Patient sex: M
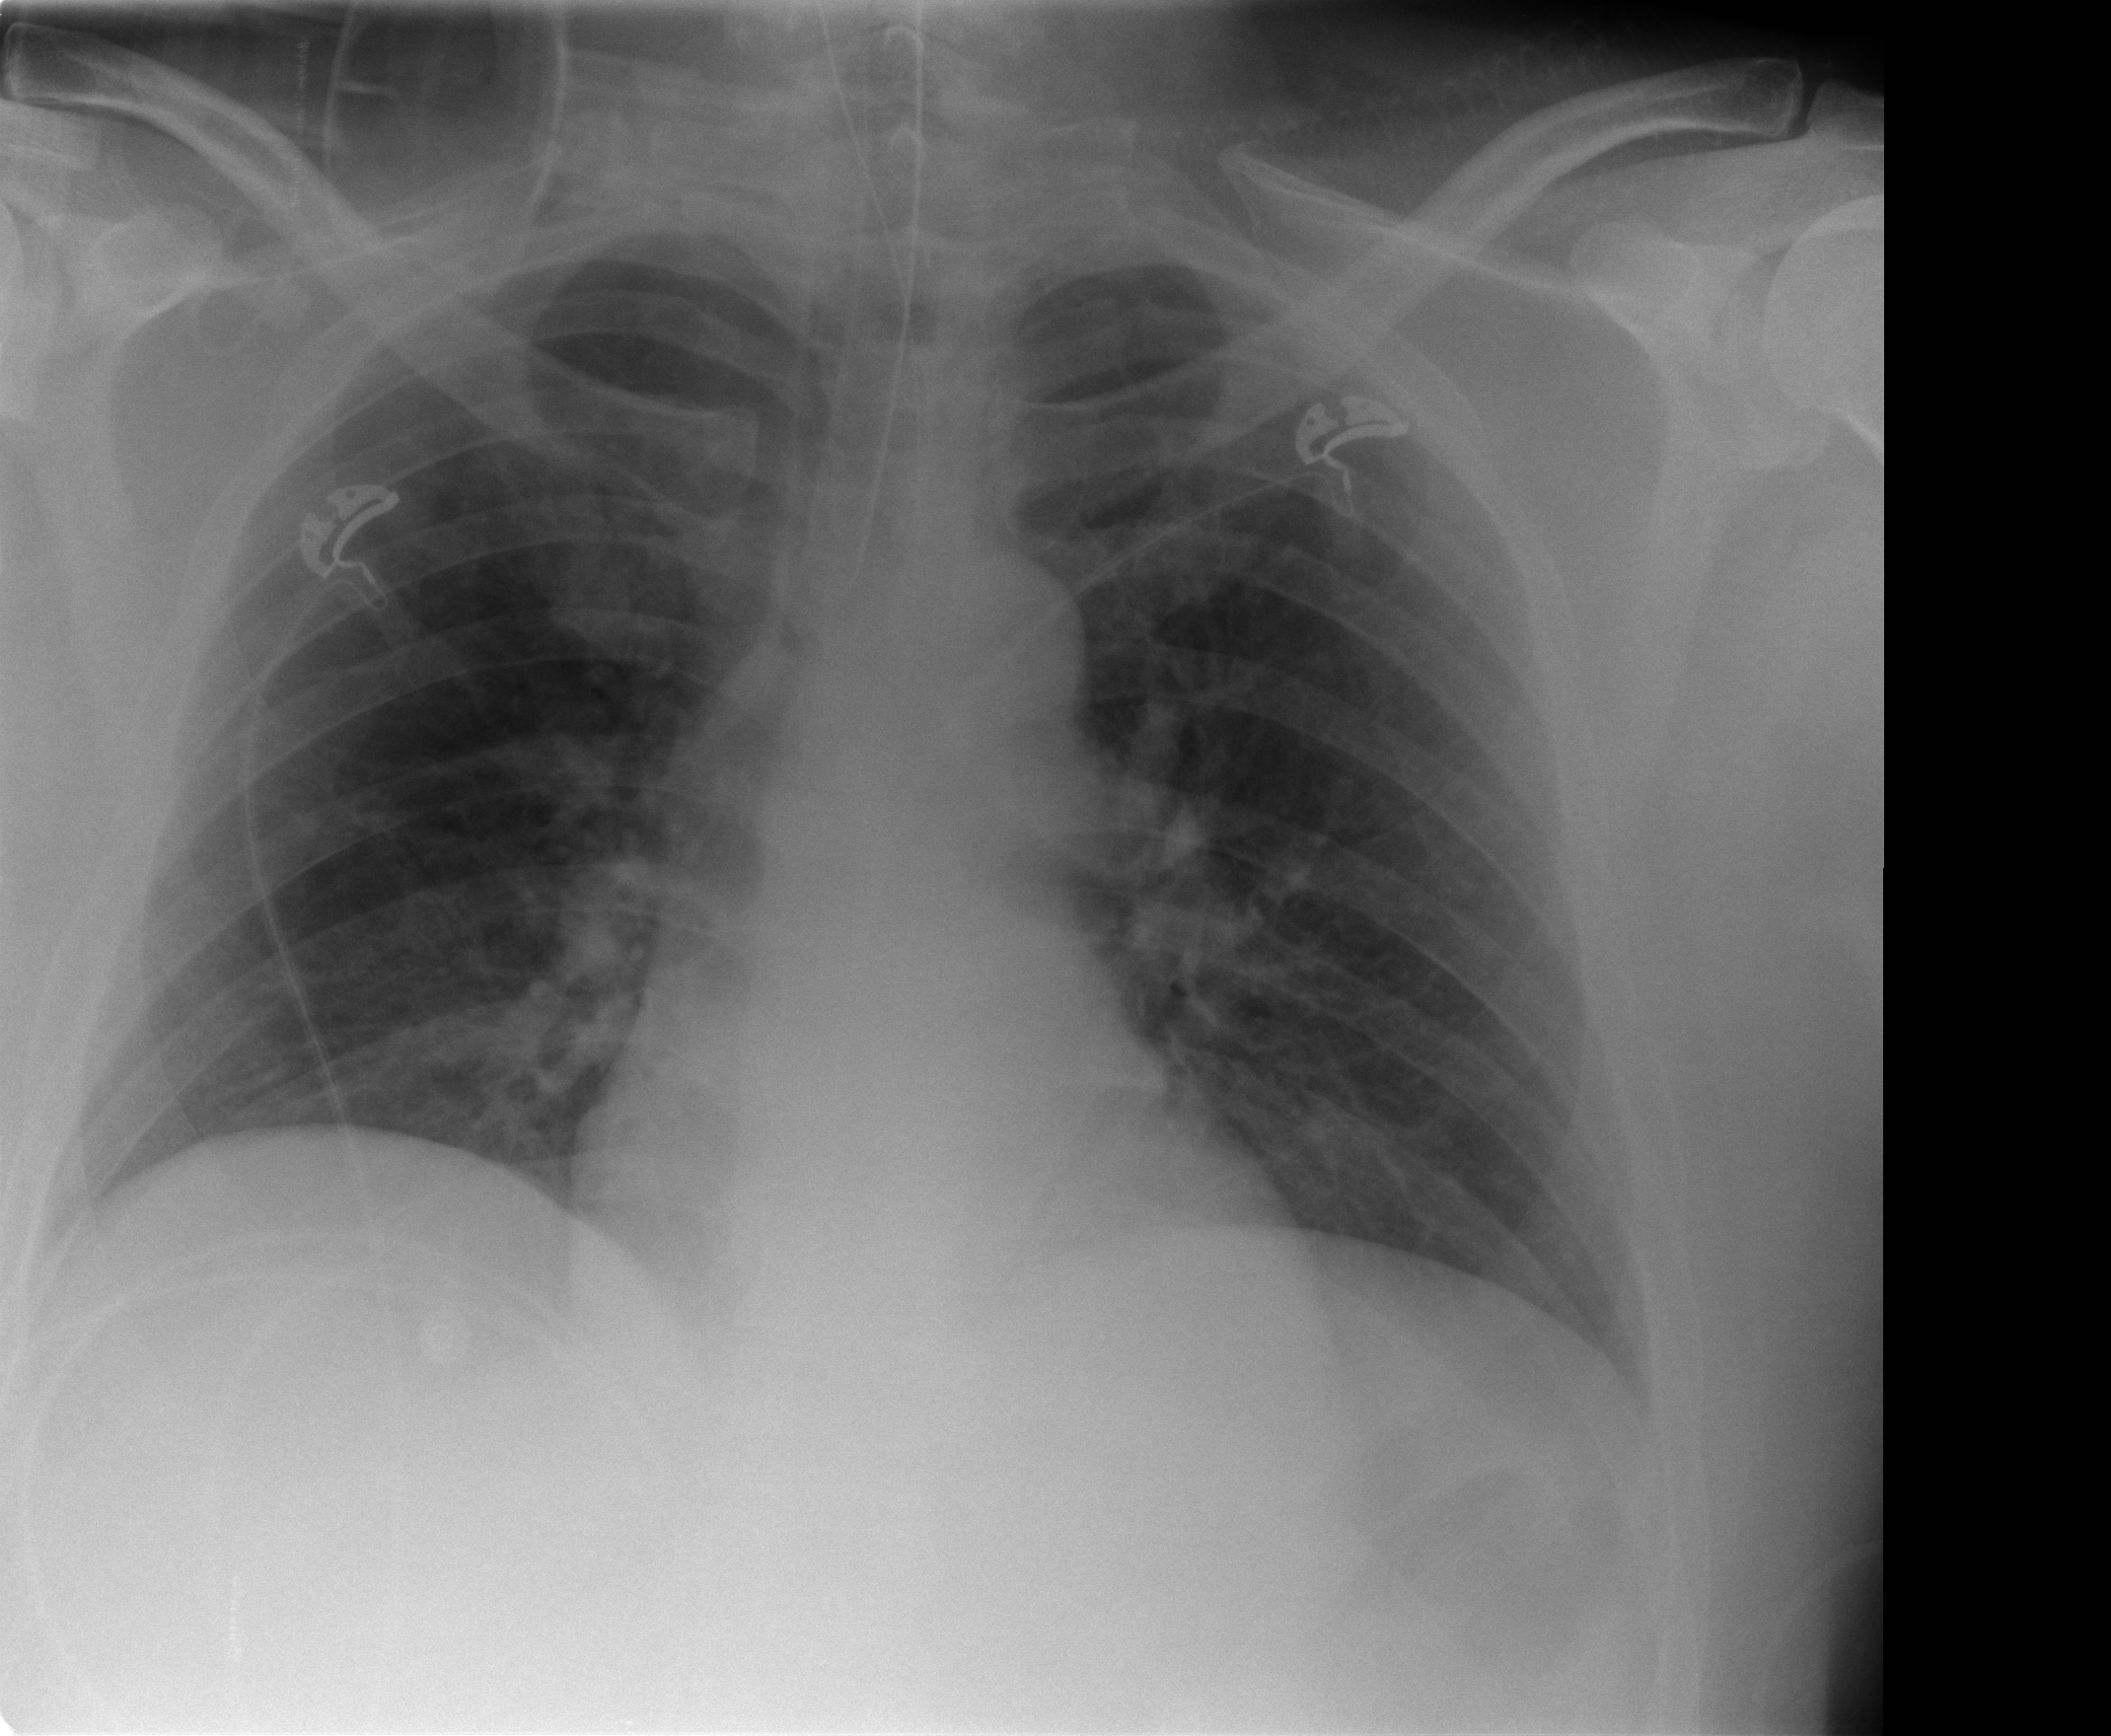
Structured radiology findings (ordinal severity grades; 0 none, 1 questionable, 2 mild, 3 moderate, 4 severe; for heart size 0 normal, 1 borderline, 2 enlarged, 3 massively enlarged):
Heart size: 0
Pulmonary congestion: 0
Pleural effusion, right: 0
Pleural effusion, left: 0
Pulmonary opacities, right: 0
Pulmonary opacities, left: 1
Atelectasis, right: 2
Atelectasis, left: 0